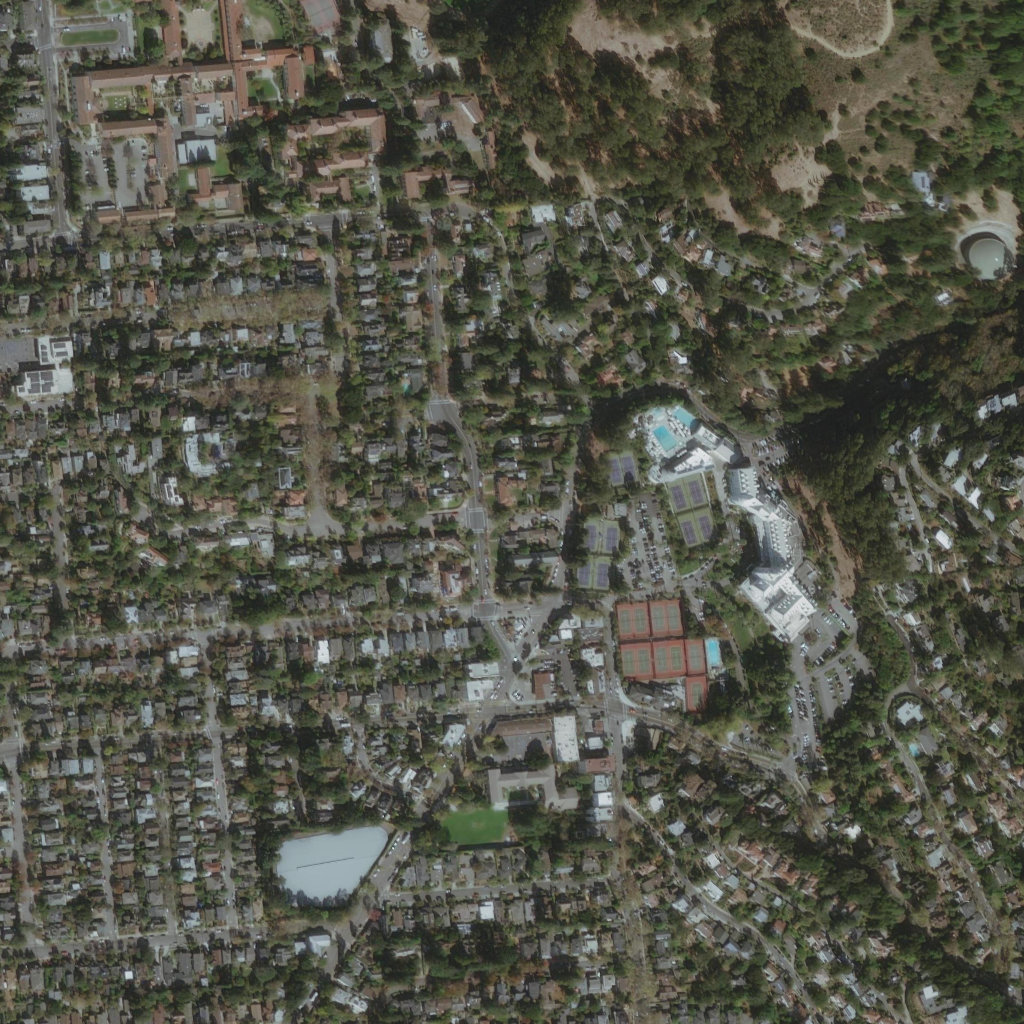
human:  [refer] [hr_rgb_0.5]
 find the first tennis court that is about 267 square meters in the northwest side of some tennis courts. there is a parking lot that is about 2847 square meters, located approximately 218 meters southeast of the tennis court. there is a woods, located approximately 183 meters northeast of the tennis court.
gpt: <box>[[57, 51, 58, 53, 0]]</box>

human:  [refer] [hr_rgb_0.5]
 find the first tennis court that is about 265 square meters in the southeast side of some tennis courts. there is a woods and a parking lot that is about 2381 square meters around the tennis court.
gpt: <box>[[68, 50, 69, 52, 0]]</box>